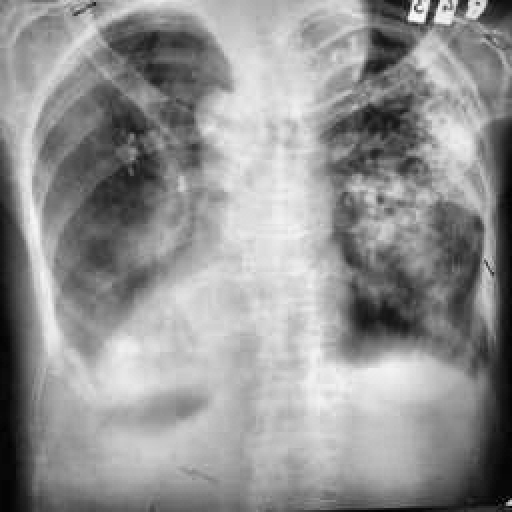
Finding: TUBERCULOSIS